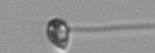
Label: flagellate